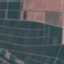
Land use / land cover: PermanentCrop